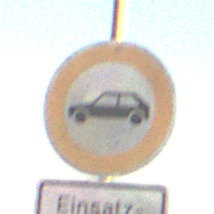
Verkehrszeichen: VerbotPersonenkraftwagen
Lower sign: BesondereFahrzeugeUndTransportgueter3
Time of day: SunriseSunset
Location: Outdoor (RoadRail)
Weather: PartlyCloudy
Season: NotSpecified
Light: Natural